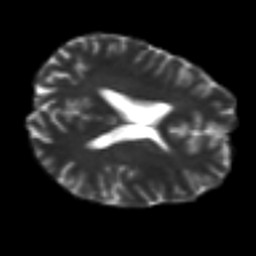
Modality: T2w
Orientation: axial
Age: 21
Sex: male
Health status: ill
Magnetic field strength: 3 T
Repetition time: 8.4 s
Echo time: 0.0926 s